Interaction volume radius: 5 \u00c5
Interaction volume height: 15 \u00c5
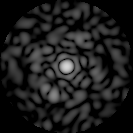
Disorder parameter: 0.8837